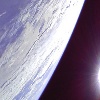
Label: cloud